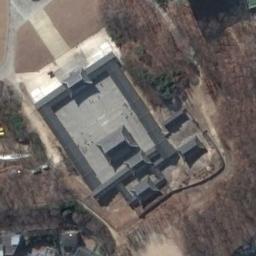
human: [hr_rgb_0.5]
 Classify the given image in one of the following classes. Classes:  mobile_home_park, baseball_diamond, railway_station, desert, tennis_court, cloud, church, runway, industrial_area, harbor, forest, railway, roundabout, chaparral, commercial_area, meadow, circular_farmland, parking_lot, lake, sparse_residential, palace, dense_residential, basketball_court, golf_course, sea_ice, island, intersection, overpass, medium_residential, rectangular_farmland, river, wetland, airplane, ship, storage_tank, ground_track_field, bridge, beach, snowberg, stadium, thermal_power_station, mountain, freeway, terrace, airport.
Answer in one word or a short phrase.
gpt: palace